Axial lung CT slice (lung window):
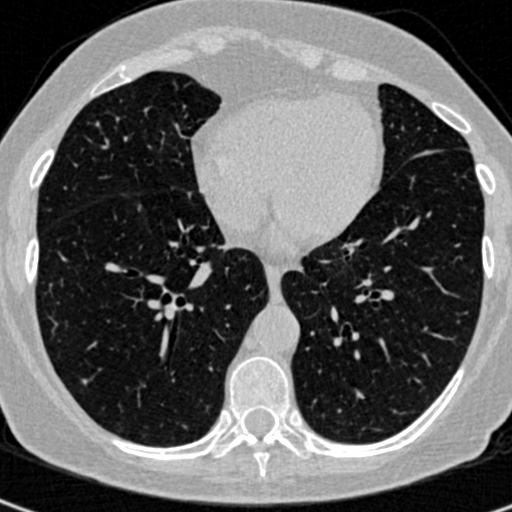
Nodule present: no